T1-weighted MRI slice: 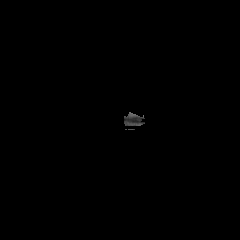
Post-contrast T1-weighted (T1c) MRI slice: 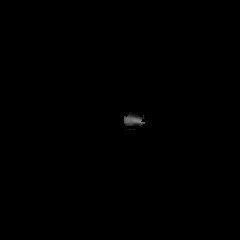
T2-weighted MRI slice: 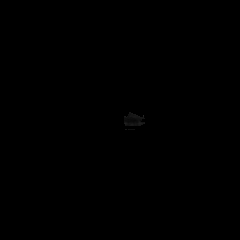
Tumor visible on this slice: no